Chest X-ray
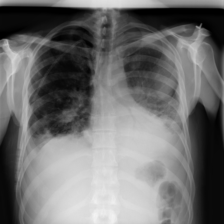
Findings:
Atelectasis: positive
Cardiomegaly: negative
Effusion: positive
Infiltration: negative
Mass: negative
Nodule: negative
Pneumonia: positive
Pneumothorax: negative
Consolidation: positive
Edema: negative
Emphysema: negative
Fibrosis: negative
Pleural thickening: negative
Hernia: negative